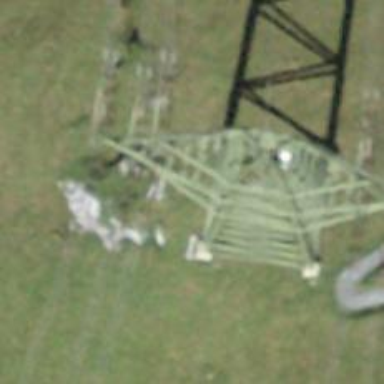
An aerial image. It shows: Bench for seating.